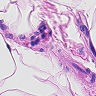
Metastatic tissue present: no